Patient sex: M
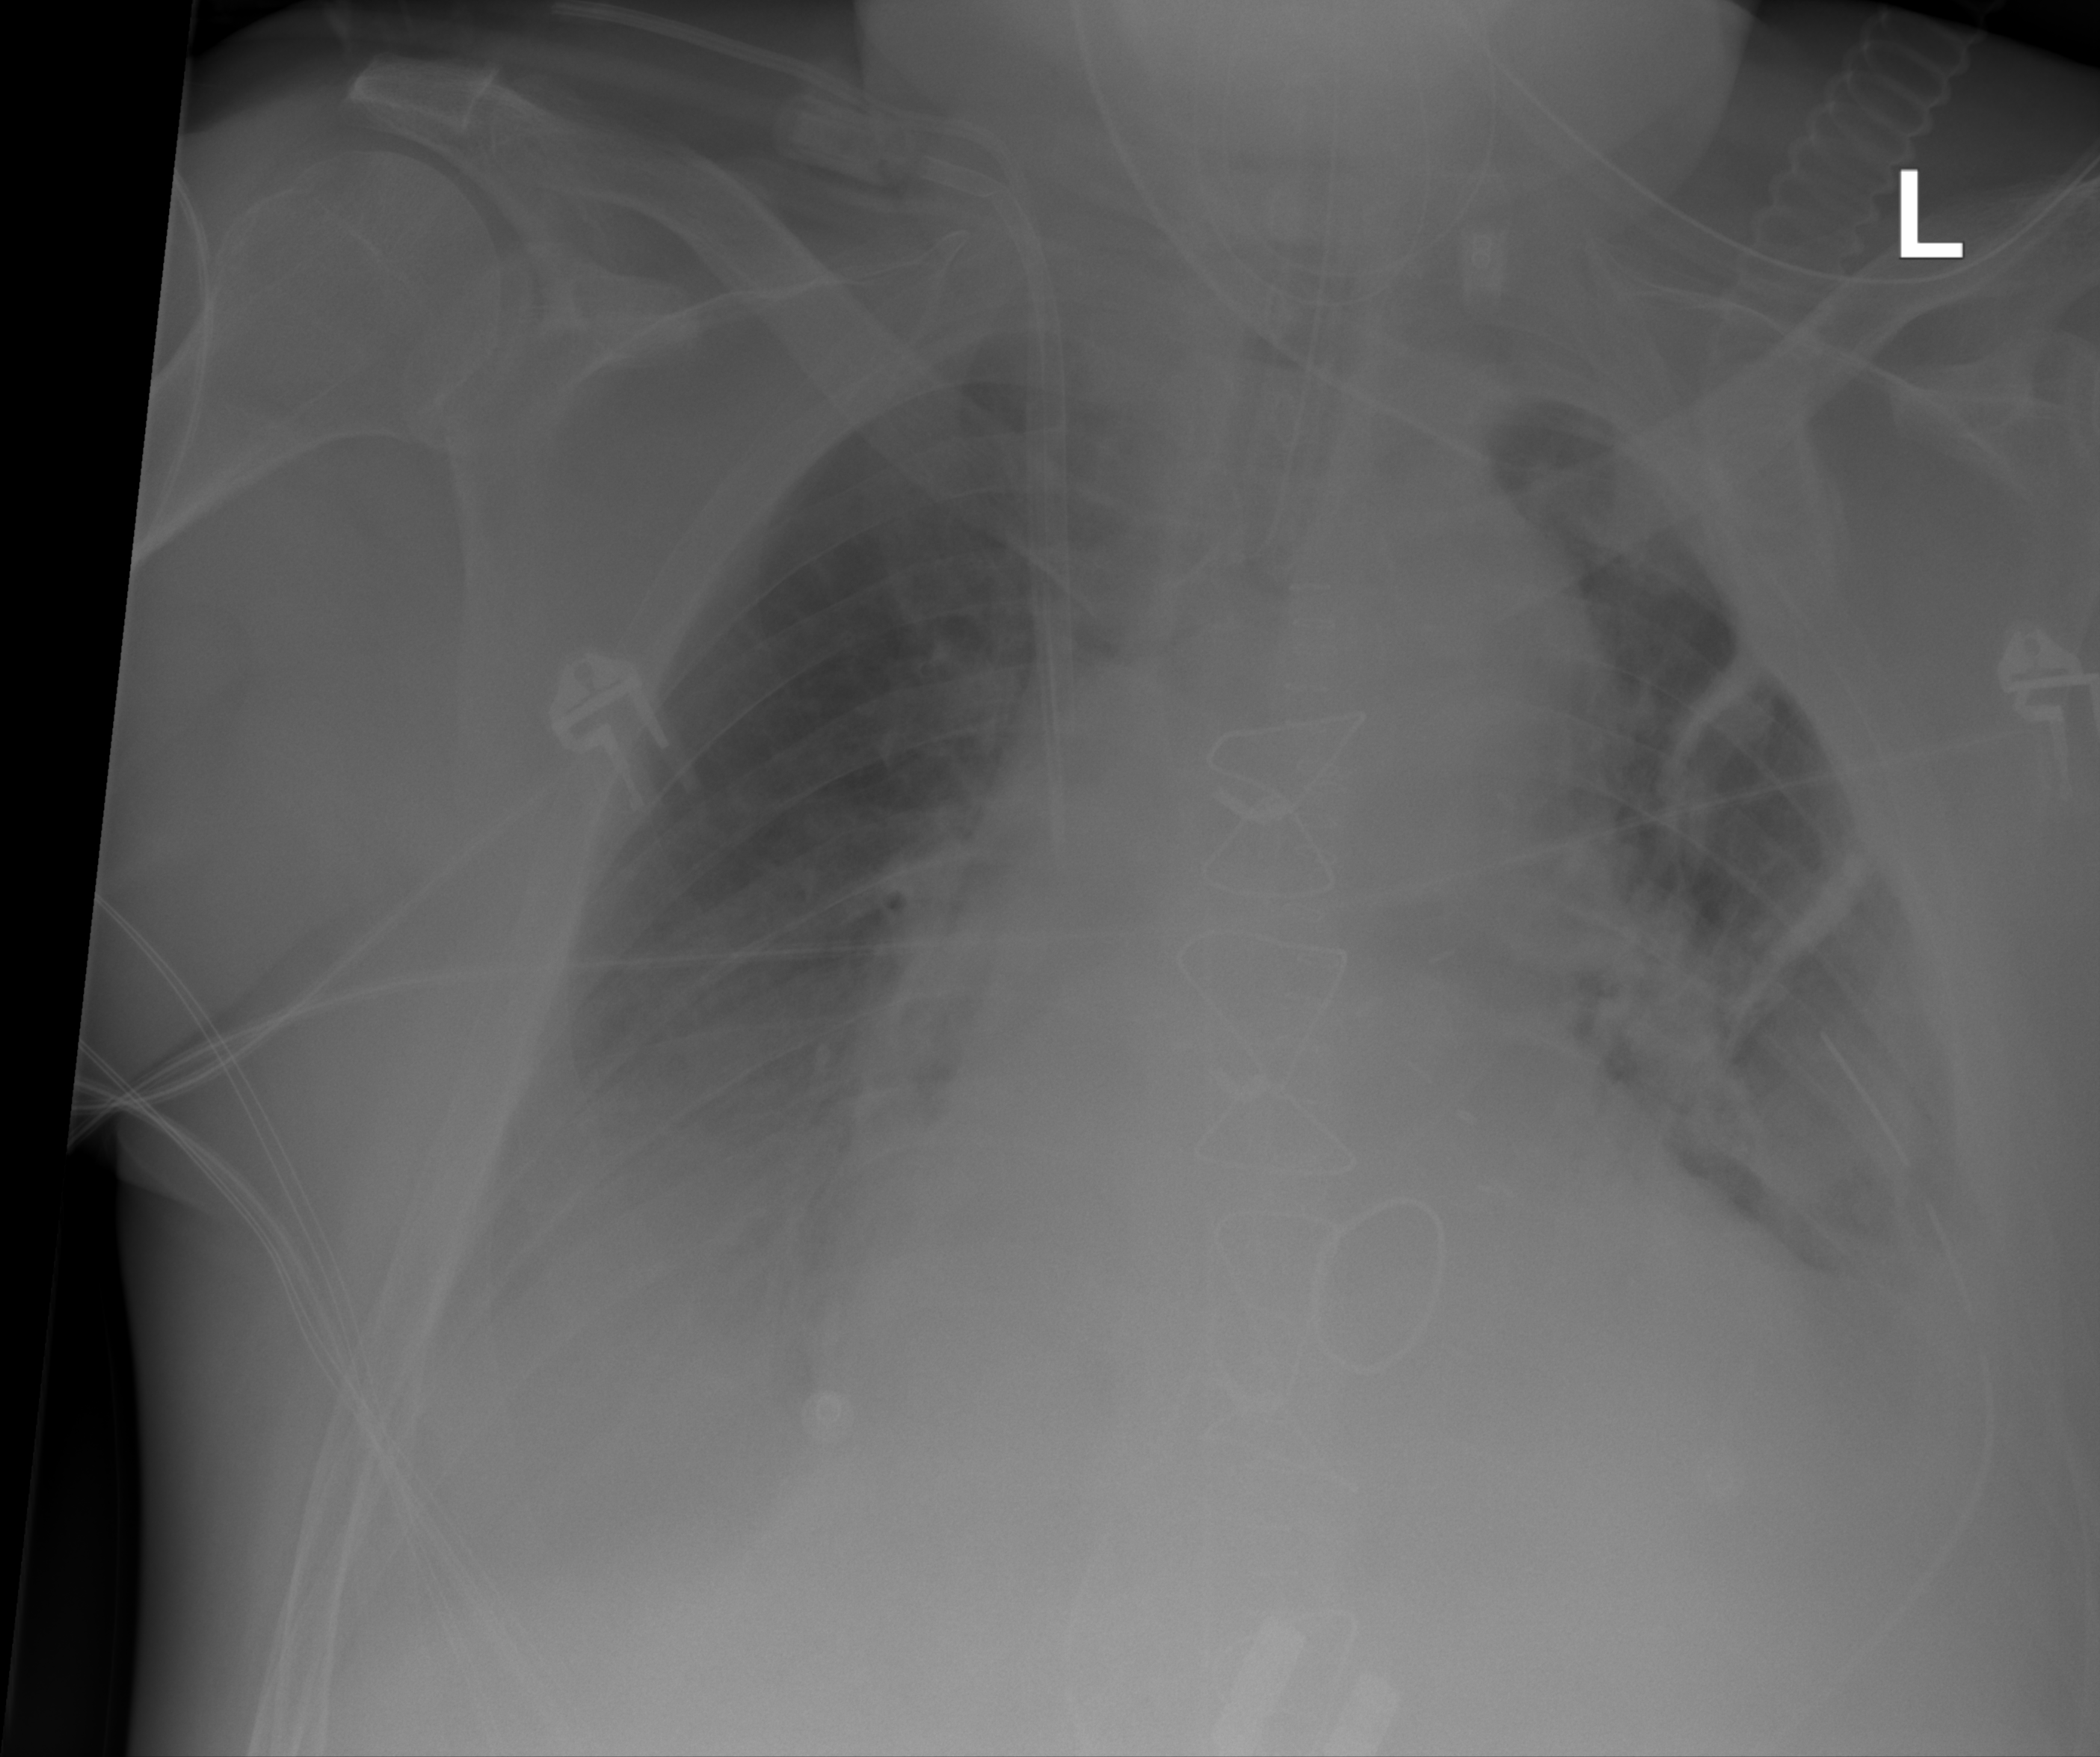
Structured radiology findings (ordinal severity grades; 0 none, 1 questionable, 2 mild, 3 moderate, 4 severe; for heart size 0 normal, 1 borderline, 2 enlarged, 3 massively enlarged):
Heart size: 2
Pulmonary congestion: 2
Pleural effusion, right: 3
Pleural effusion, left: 3
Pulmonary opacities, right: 0
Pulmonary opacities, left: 2
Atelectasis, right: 2
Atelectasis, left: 3